Question: My function is ratio=ratio(x,y,z)
and ratio is multidimensional array as a 4x4x4
val(:,:,1) =
'''
0.0378 0.0642 0.0824 0.0973
0.0480 0.0770 0.0980 0.1142
0.0541 0.0845 0.1068 0.1236
0.0574 0.0899 0.1128 0.1311
'''
val(:,:,2) =
'''
0.0392 0.0750 0.1041 0.1277
0.0520 0.0953 0.1277 0.1541
0.0601 0.1068 0.1412 0.1689
0.0655 0.1142 0.1500 0.1791
'''
val(:,:,3) =
'''
0.0392 0.0770 0.1122 0.1426
0.0520 0.1014 0.1426 0.1764
0.0608 0.1155 0.1595 0.1953
0.0669 0.1257 0.1709 0.2081
'''
val(:,:,4) =
'''
0.0392 0.0770 0.1155 0.1493
0.0520 0.1034 0.1500 0.1899
0.0608 0.1196 0.1703 0.2122
0.0669 0.1304 0.1831 0.2270
'''
And also x, y and z are (1x4) vectors.
How can I plot contour map in a cubic system as can be seen in figure ?

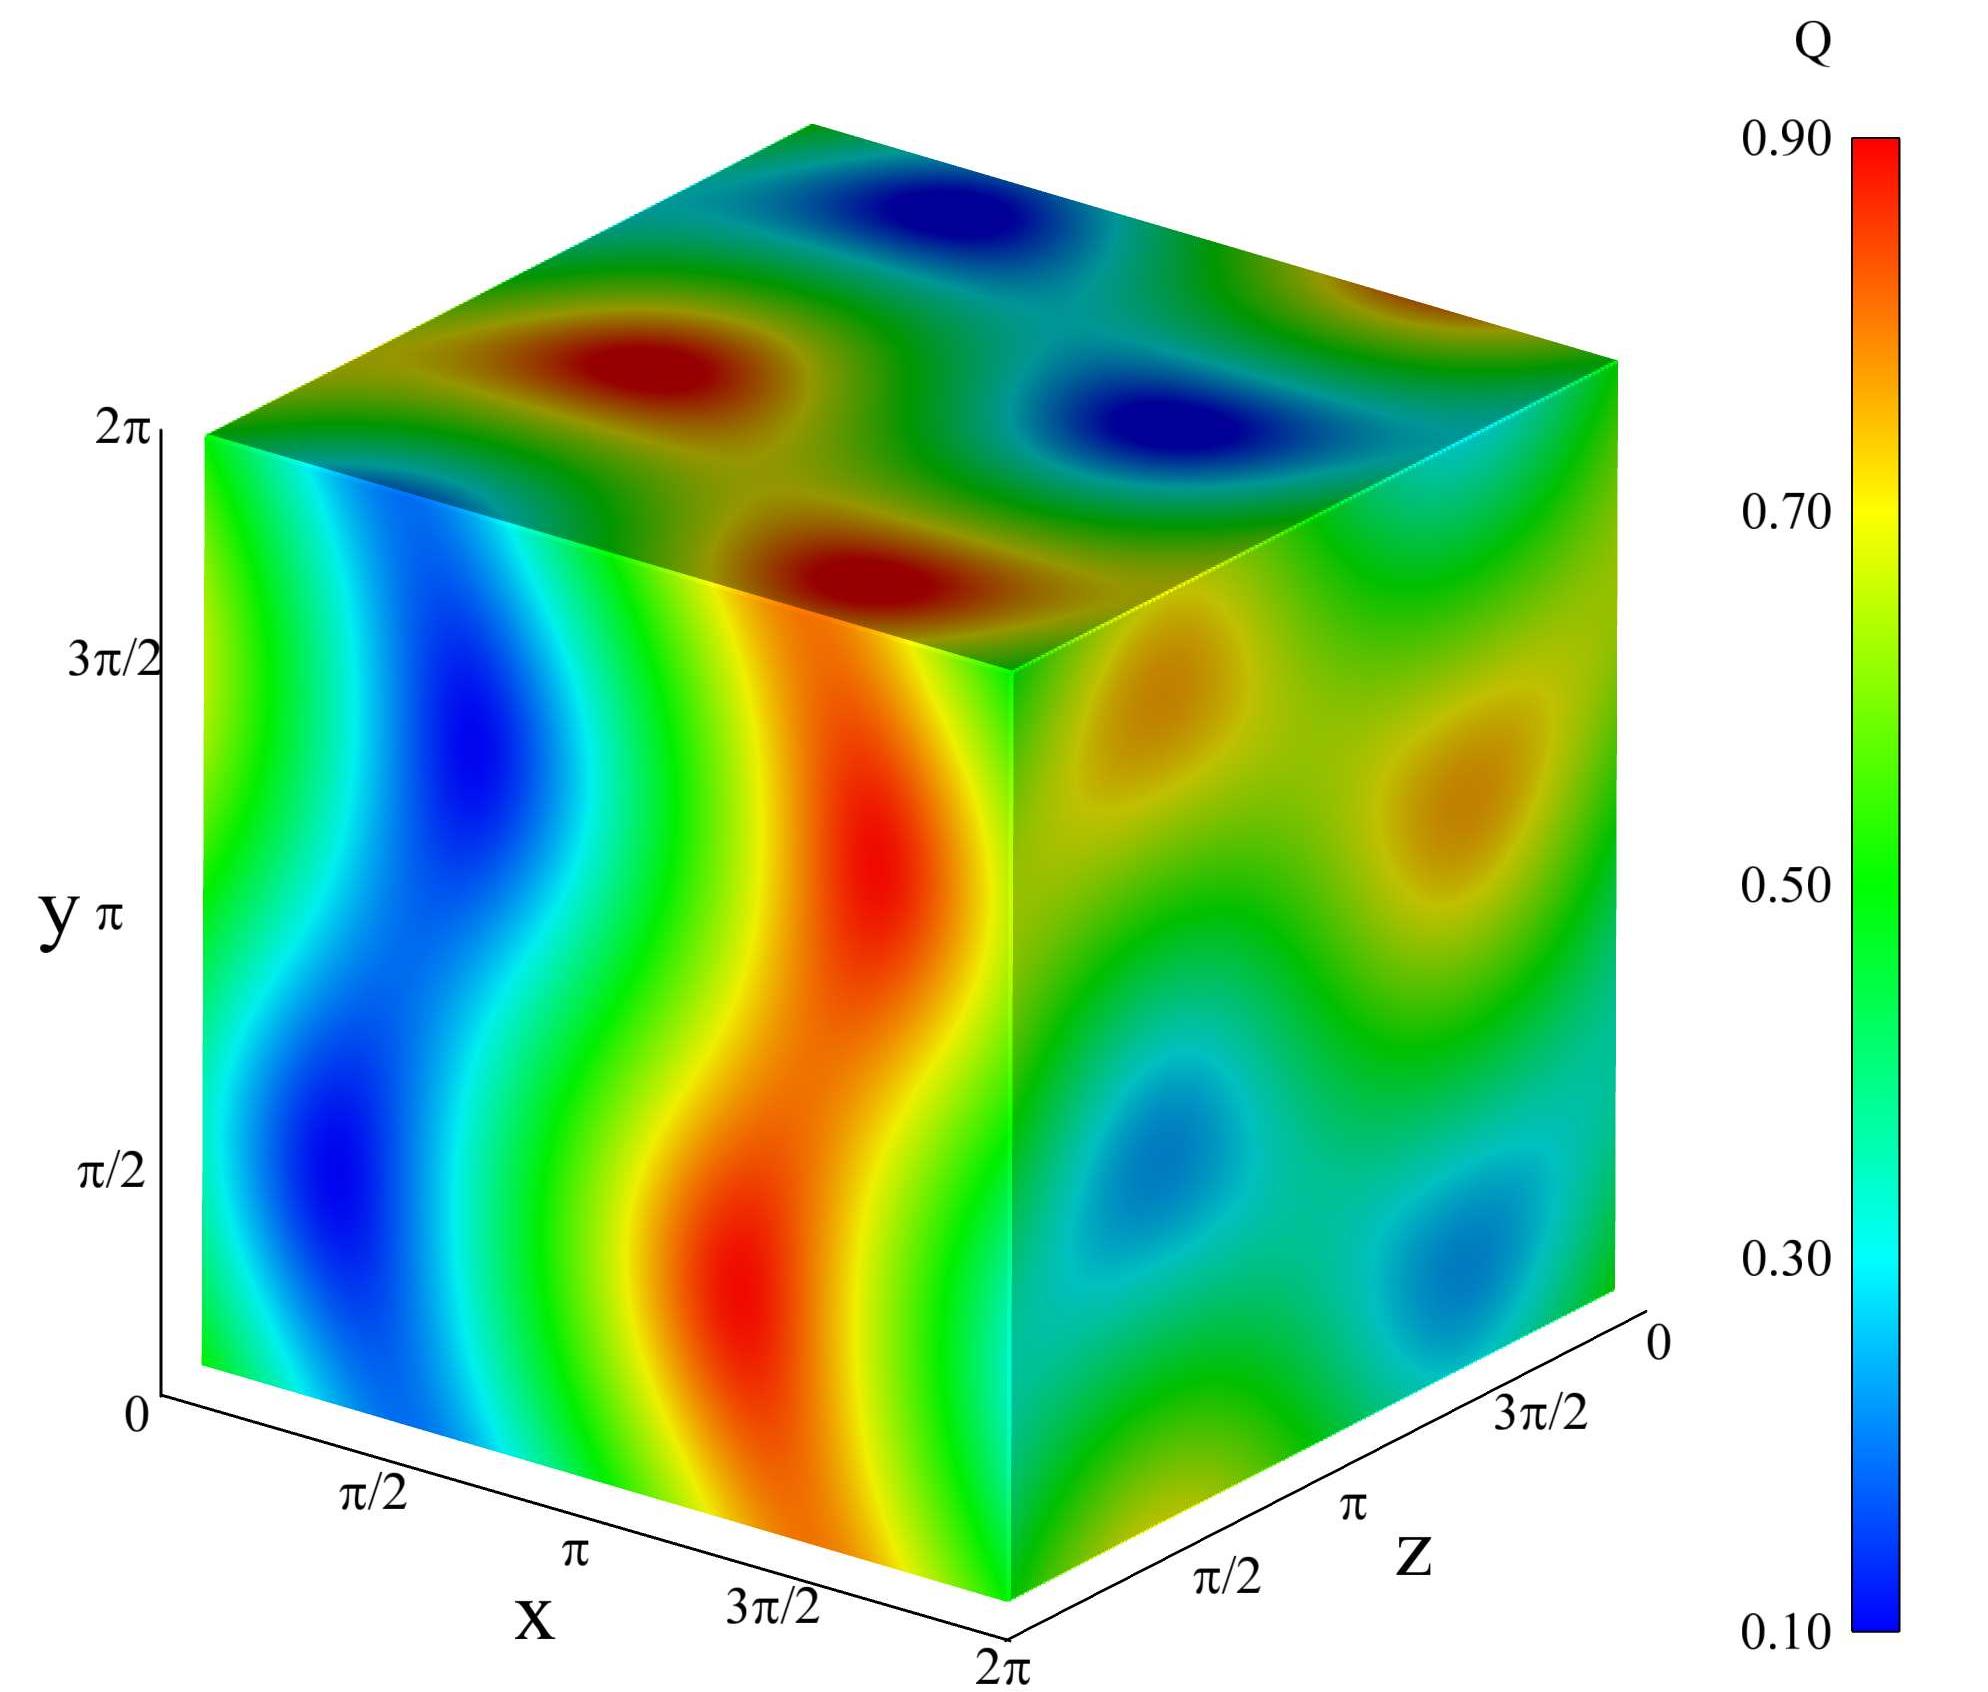
Answer: If your data had better resolution, the easiest way would be to use scatter3. For example:
'''
[xx, yy, zz] = meshgrid(1:0.1:10);
vv = cos(xx).*sin(yy).*sin(zz).^2;
scatter3(xx(:),yy(:),zz(:),5,vv(:));
colormap(jet);
colorbar;
'''
The resulting image looks pretty similar to the cube in your question. Unfortunately it takes much time to render the plot.
<URL>
In your case I would add fake data to increase the resolution:
'''
val1 = [0.0378 0.0642 0.0824 0.0973;
0.0480 0.0770 0.0980 0.1142;
0.0541 0.0845 0.1068 0.1236;
0.0574 0.0899 0.1128 0.1311];
val2 = [0.0392 0.0750 0.1041 0.1277;
0.0520 0.0953 0.1277 0.1541;
0.0601 0.1068 0.1412 0.1689;
0.0655 0.1142 0.1500 0.1791];
val3 = [0.0392 0.0770 0.1122 0.1426;
0.0520 0.1014 0.1426 0.1764;
0.0608 0.1155 0.1595 0.1953;
0.0669 0.1257 0.1709 0.2081];
val4 = [0.0392 0.0770 0.1155 0.1493;
0.0520 0.1034 0.1500 0.1899;
0.0608 0.1196 0.1703 0.2122;
0.0669 0.1304 0.1831 0.2270];
[x, y, z] = meshgrid(1:4);
ratio = zeros(4, 4, 4);
ratio(:,:,1) = val1;
ratio(:,:,2) = val2;
ratio(:,:,3) = val3;
ratio(:,:,4) = val4;
ff = 25;
[xx, yy, zz] = meshgrid(1/ff:1/ff:4);
ratio_scaled = zeros(ff*4, ff*4, ff*4);
for xi=1:4
for yi=1:4
for zi=1:4
ratio_scaled((xi - 1)*ff + 1 : xi*ff, (yi - 1)*ff + 1 : yi*ff, (zi - 1)*ff + 1 : zi*ff) = ratio(xi, yi, zi);
end
end
end
scatter3(xx(:),yy(:),zz(:),5,ratio_scaled(:));
colormap(jet);
colorbar;
'''
<URL>
In order to change the resolution just take different values for ff variable.
** **
In order to optimize the performance and avoid unuseful calculations, you can indeed use slices. For large dimensions it works really cool:
'''
[xx, yy, zz] = meshgrid(1:0.05:10);
vv = cos(xx).*sin(yy).*sin(zz).^2;
xslice = [1, 10];
yslice = [1, 10];
zslice = [1, 10];
h = slice(xx,yy,zz,vv,xslice,yslice, zslice);
set(h, 'EdgeColor', 'none');
axis vis3d;
box on;
colormap(jet);
colorbar;
'''
<URL>
But in your case the cube will look like this:
<URL>
This is because the data are in the grid nodes and not on the faces in between. To get a better result you need to manipulate the input a little bit. You can add one more row in each dimension of the ratio and change the X,Y,Z axis to be able to cut the cube along the data rows. Have a look at this:
'''
ratio = zeros(4, 4, 4);
ratio(:,:,1) = [0.0378 0.0642 0.0824 0.0973;
0.0480 0.0770 0.0980 0.1142;
0.0541 0.0845 0.1068 0.1236;
0.0574 0.0899 0.1128 0.1311];
ratio(:,:,2) = [0.0392 0.0750 0.1041 0.1277;
0.0520 0.0953 0.1277 0.1541;
0.0601 0.1068 0.1412 0.1689;
0.0655 0.1142 0.1500 0.1791];
ratio(:,:,3) = [0.0392 0.0770 0.1122 0.1426;
0.0520 0.1014 0.1426 0.1764;
0.0608 0.1155 0.1595 0.1953;
0.0669 0.1257 0.1709 0.2081];
ratio(:,:,4) = [0.0392 0.0770 0.1155 0.1493;
0.0520 0.1034 0.1500 0.1899;
0.0608 0.1196 0.1703 0.2122;
0.0669 0.1304 0.1831 0.2270];
%define limits of the axis
x_min = 0.1; x_max = 0.4;
y_min = 0.2; y_max = 0.8;
z_min = 0.05;z_max = 0.2;
%calculate the grid step
x_step = (x_max - x_min)/(4-1);
y_step = (y_max - y_min)/(4-1);
z_step = (z_max - z_min)/(4-1);
%define the mesh
[xx, yy, zz] = meshgrid(x_min-x_step/2 : x_step : x_max+x_step/2, y_min-y_step/2 : y_step : y_max+y_step/2, z_min-z_step/2 : z_step : z_max+z_step/2);
%extend all 3 dimensions of the ratio by one new row
ratio(end+1, :, :) = ratio(end, :, :);
ratio(:, end+1, :) = ratio(:, end, :);
ratio(:, :, end+1) = ratio(:, :, end);
%define the cutting slices
xslice = [x_min-x_step/2, x_max+x_step/2];
yslice = [y_min-y_step/2, y_max+y_step/2];
zslice = [z_min-z_step/2, z_max+z_step/2];
h = slice(xx,yy,zz,ratio,xslice,yslice, zslice);
%fix the axis
axis([x_min-x_step/2 x_max+x_step/2 y_min-y_step/2 y_max+y_step/2 z_min-z_step/2 z_max+z_step/2]);
%use EdgeColor to show/hide the edges
%set(h, 'EdgeColor', 'none');
%hide all Ticks that you do not need
set(gca, 'XTick', (x_min:x_step:x_max));
set(gca, 'YTick', (y_min:y_step:y_max));
set(gca, 'ZTick', (z_min:z_step:z_max));
%define the colormap
colormap(jet);
colorbar;
'''
You will get then this result:
<URL>